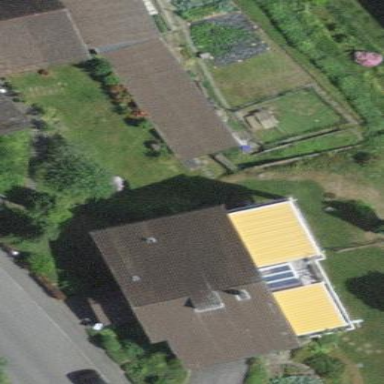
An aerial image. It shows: Detached building.